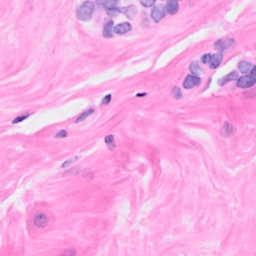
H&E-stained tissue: Breast